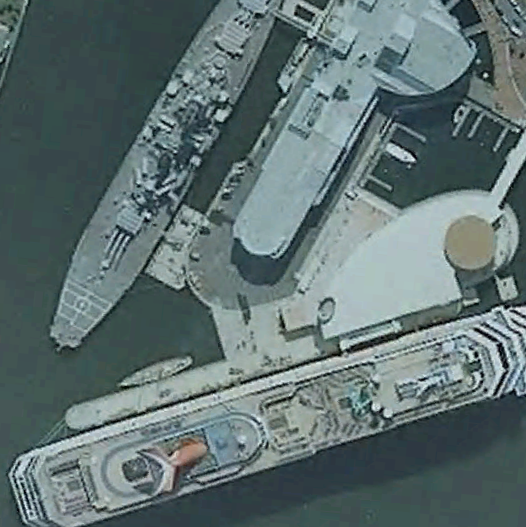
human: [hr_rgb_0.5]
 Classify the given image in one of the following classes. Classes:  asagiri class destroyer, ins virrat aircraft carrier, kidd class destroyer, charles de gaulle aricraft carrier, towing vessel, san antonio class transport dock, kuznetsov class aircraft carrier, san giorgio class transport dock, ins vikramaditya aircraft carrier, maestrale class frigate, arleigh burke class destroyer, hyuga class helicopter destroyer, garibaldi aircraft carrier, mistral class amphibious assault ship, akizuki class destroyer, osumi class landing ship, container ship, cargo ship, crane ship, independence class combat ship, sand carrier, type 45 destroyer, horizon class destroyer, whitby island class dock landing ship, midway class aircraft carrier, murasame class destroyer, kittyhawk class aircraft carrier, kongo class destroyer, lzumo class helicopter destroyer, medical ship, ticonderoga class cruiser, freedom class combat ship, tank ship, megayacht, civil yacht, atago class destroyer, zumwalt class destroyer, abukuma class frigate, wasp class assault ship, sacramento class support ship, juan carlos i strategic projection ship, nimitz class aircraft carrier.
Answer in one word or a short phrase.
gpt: Megayacht